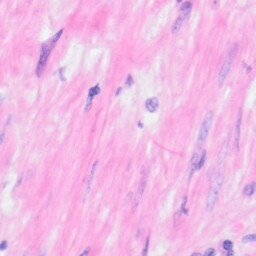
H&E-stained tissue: Kidney